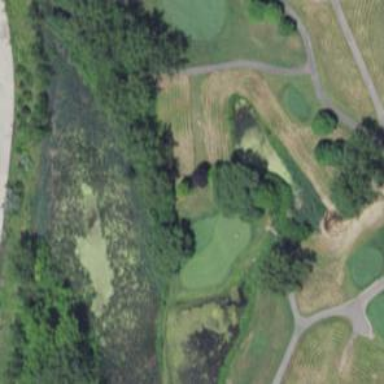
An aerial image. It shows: Water hazard on golf course.